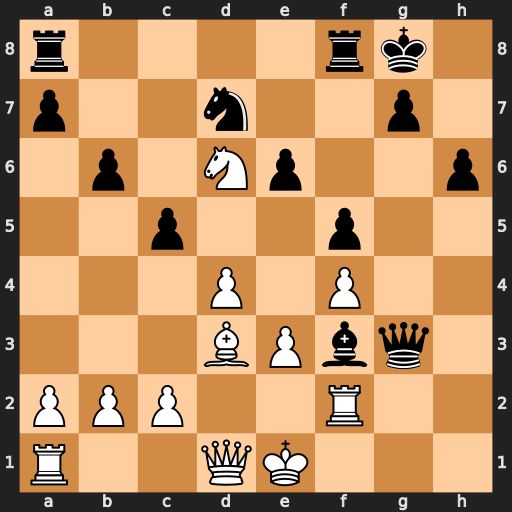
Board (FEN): r4rk1/p2n2p1/1p1Np2p/2p2p2/3P1P2/3BPbq1/PPP2R2/R2QK3
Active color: w
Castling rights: Q
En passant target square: -
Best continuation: Qxf3 Qxf3 Rxf3